Question: I have two 'UserControl's named 'Zone' and 'ZoneGroup'. One of these controls ('ZoneGroup') includes two instances of the other one ('Zone'). Both of them set 'DataContext' of the root element to 'this', at the 'Loaded' event-handler.
The problem is that 'DataContext' of inner controls ('Zone's) is set before loading (the 'DataContextChanged' event occurred before 'Loaded') which causes some malfunctions in UI. (inside 'Zone' controls initial state is wrong.) If I prevent it, everything works fine (at least seems to be!) except I encounter with the following error report. (In the Output window)
'''
public partial class Zone : UserControl
{
private void Zone_DataContextChanged(object sender, DependencyPropertyChangedEventArgs e)
{
// Adding this if-clause solve UI problems but makes some binding errors!
if (this.IsLoaded)
brdRoot.DataContext = this;
}
}
'''
System.Windows.Data Error: 40 : BindingExpression path error: 'ZoneBrush' property not found on 'object' ''ZoneGroup' (Name='')'. BindingExpression:Path=ZoneBrush; DataItem='ZoneGroup' (Name=''); target element is 'brdRoot' (Name=''); target property is 'BorderBrush' (type 'Brush')
There is a 'UserControl' named 'Zone' containing several data-bindings like so..
'''
<UserControl x:Class="MyApp.Zone"
>
<Border x:Name="brdRoot" BorderBrush="{Binding ZoneBrush}" BorderThickness="1">
</Border>
</UserControl>
'''
So, I set 'brdRoot' data-context as
'''
public partial class Zone : UserControl
{
public Brush ZoneBrush
{
get { return (Brush)GetValue(ZoneBrushProperty); }
set { SetValue(ZoneBrushProperty, value); }
}
public Zone()
{
InitializeComponent();
}
private void Zone_Loaded(object sender, RoutedEventArgs e)
{
brdRoot.DataContext = this;
}
}
'''
Also, there is another 'UserControl' that has two 'ContentPresenter's in order to contain and manage two 'Zone' controls.
'''
<UserControl x:Class="MyApp.ZoneGroup"
>
<Border x:Name="brdRoot" BorderBrush="Gray" BorderThickness="1">
<StackPanel Orientation="Horizontal">
<ContentPresenter Content="{Binding MainZone}"
Margin="{Binding MainZonePadding}"/>
<ContentPresenter Content="{Binding MemberZone}"/>
</StackPanel>
</Border>
</UserControl>
'''
And the code-behind is:
'''
public partial class ZoneGroup : UserControl
{
public Thickness MainZonePadding
{
get { return (Thickness)GetValue(MainZonePaddingProperty); }
set { SetValue(MainZonePaddingProperty, value); }
}
public Zone MainZone
{
get { return (Zone)GetValue(MainZoneProperty); }
set { SetValue(MainZoneProperty, value); }
}
public Zone MemberZone
{
get { return (Zone)GetValue(MemberZoneProperty); }
set { SetValue(MemberZoneProperty, value); }
}
public ZoneGroup()
{
InitializeComponent();
}
private void ZoneGroup_Loaded(object sender, RoutedEventArgs e)
{
brdRoot.DataContext = this;
}
}
'''
---
Edit >

My app works fine as expected, but some BindingExpression errors are reported.
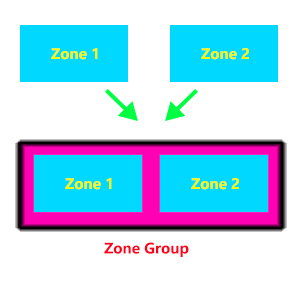
Answer: You're overcomplicating it all too much, with all those 'UserControls' and all those 'DependencyProperties'. Look at this sample which uses 0 lines of C# code (XAML-Only):
'''
<Window x:Class="MiscSamples.ItemsControl"
xmlns="http://schemas.microsoft.com/winfx/2006/xaml/presentation"
xmlns:x="http://schemas.microsoft.com/winfx/2006/xaml"
Title="ItemsControl" Height="300" Width="300">
<Window.Resources>
'''
Style for the ItemsControl:
'''
<Style TargetType="ItemsControl" x:Key="ZoneItemsControlStyle">
<Setter Property="BorderBrush" Value="Black"/>
<Setter Property="BorderThickness" Value="1"/>
<Setter Property="HorizontalContentAlignment" Value="Center"/>
<Setter Property="Foreground" Value="Black"/>
<Setter Property="Padding" Value="5"/>
<Setter Property="Template">
<Setter.Value>
<ControlTemplate TargetType="ItemsControl">
<Border BorderBrush="{TemplateBinding BorderBrush}"
BorderThickness="{TemplateBinding BorderThickness}"
Background="{TemplateBinding Background}"
Padding="5">
<DockPanel>
<TextBlock HorizontalAlignment="{TemplateBinding HorizontalContentAlignment}"
Text="{Binding Items.Count,RelativeSource={RelativeSource TemplatedParent}, StringFormat='{}{0} Item(s)'}"
Foreground="{TemplateBinding Foreground}"
DockPanel.Dock="Top"/>
<Border BorderBrush="{TemplateBinding BorderBrush}"
BorderThickness="{TemplateBinding BorderThickness}"
Padding="{TemplateBinding Padding}">
<ItemsPresenter/>
</Border>
</DockPanel>
</Border>
</ControlTemplate>
</Setter.Value>
</Setter>
<Setter Property="ItemsPanel">
<Setter.Value>
<ItemsPanelTemplate>
<StackPanel Orientation="Horizontal" IsItemsHost="True"/>
</ItemsPanelTemplate>
</Setter.Value>
</Setter>
</Style>
'''
DataTemplate For Brushes:
'''
<DataTemplate DataType="{x:Type Brush}">
<Border BorderBrush="{Binding}" Margin="1" BorderThickness="1" Padding="2,3,2,3">
<TextBlock Text="{Binding}" TextAlignment="Center" Foreground="Black"/>
</Border>
</DataTemplate>
</Window.Resources>
'''
Now, its usage:
'''
<Grid>
<ItemsControl VerticalAlignment="Center" HorizontalAlignment="Center"
Style="{StaticResource ZoneItemsControlStyle}">
<SolidColorBrush Color="Red"/>
<SolidColorBrush Color="Green"/>
<SolidColorBrush Color="Black"/>
<SolidColorBrush Color="Blue"/>
</ItemsControl>
</Grid>
</Window>
'''
Result:

See how I'm making use of 'DataTemplates' in order to show a custom piece of UI for a specific 'Data Type'? (In this case, 'System.Windows.Media.Brush' class)
I'm "using the Brushes as ViewModels". You could also create your own ViewModels of course, and then create a specific 'DataTemplate' for each VM type.
Also, see how I'm using the 'TemplateBinding' MarkupExtension to bind several properties inside the 'ControlTemplate' to the corresponding value in the 'ItemsControl' instance.
Finally, see how you can actually add 'ANY' kind of items to the 'ItemsControl'.
Also, I must mention that I used this 'Style'-based approach in order to enable reusability. You could place another 'ItemsControl' somewhere else in the application and set its 'Style="{StaticResource ZoneItemsControlStyle}"' and you're done. But if you only plan to use this a single time, you can just place all the properties hardcoded in the 'ItemsControl.Template' ControlTemplate.